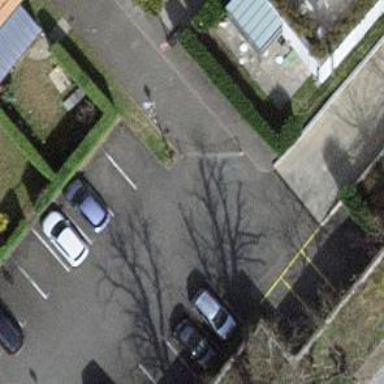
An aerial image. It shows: Bollard barrier.